Aerial crown-view tile of a tropical tree (Barro Colorado Island, Panama), acquired 20250512:
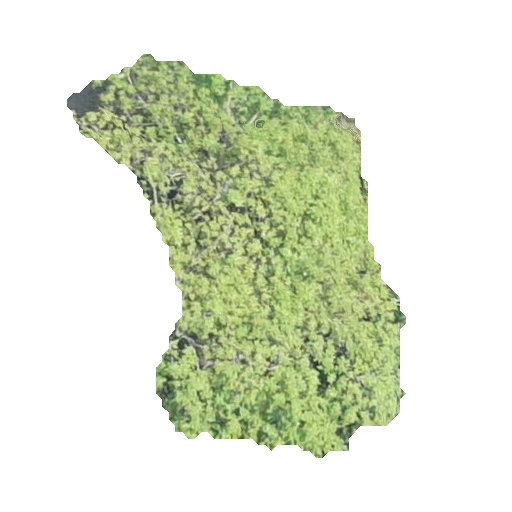
Species: Spondias mombin
GBIF accepted scientific name: Spondias mombin
Crown area: 120.114 m²